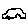
Label: car